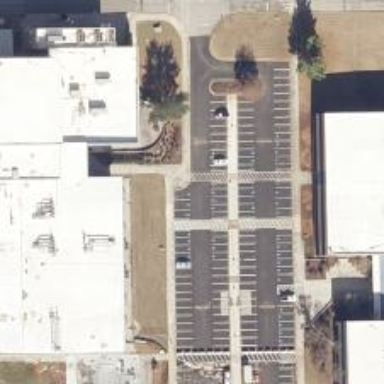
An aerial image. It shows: Parking space is available.